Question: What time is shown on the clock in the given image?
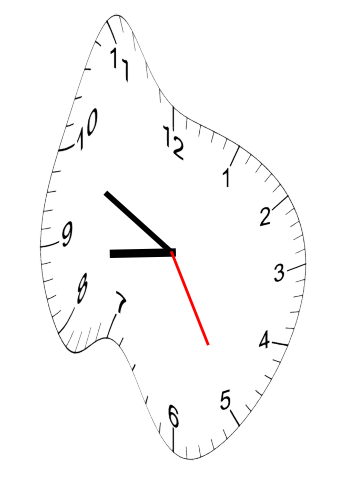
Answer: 08:49:25